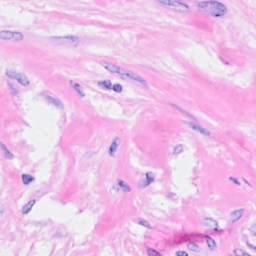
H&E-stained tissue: Breast